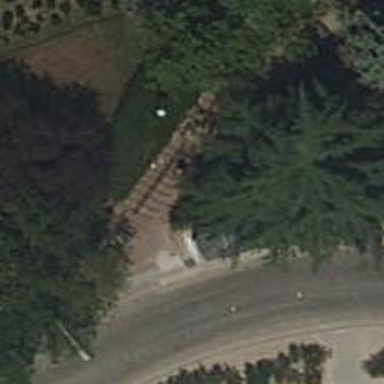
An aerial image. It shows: Bus stop with sheltered platform for public transport.